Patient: sex M, age 51
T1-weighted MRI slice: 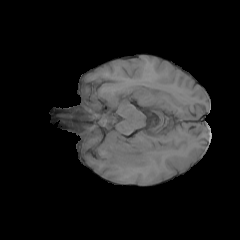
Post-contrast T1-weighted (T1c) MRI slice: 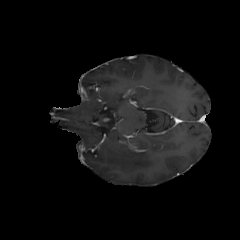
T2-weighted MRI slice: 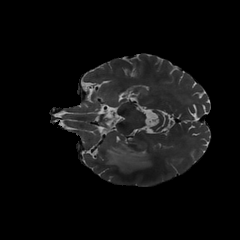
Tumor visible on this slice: yes
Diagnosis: Glioblastoma, IDH-wildtype
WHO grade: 4